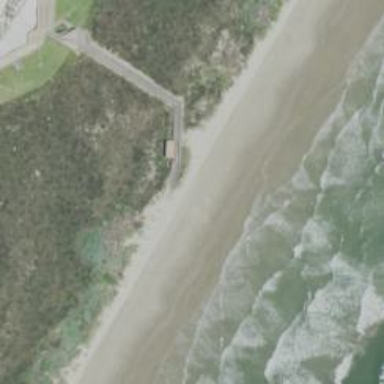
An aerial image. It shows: Man-made pier.